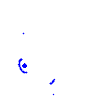
Particle: pion